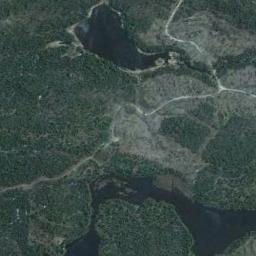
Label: wetland